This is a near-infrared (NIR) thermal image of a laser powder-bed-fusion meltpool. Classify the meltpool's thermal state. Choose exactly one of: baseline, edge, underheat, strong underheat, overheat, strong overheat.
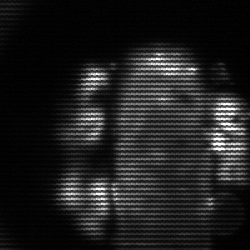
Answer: strong underheat